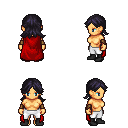
a pixel art fantasy rpg character, female body template, human, tanned skin, red cape, white pants, raven loose hair, cloth bracers, black shoes, four views (front, back, left, right), 2x2 character sprite sheet, small pixel art, hard edges, no anti-aliasing